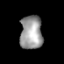
Tissue: prostate
Cell type: Fibroblasts
Senescence score: 0.7112
Nuclear area (px): 735
Mean DAPI intensity: 155.483